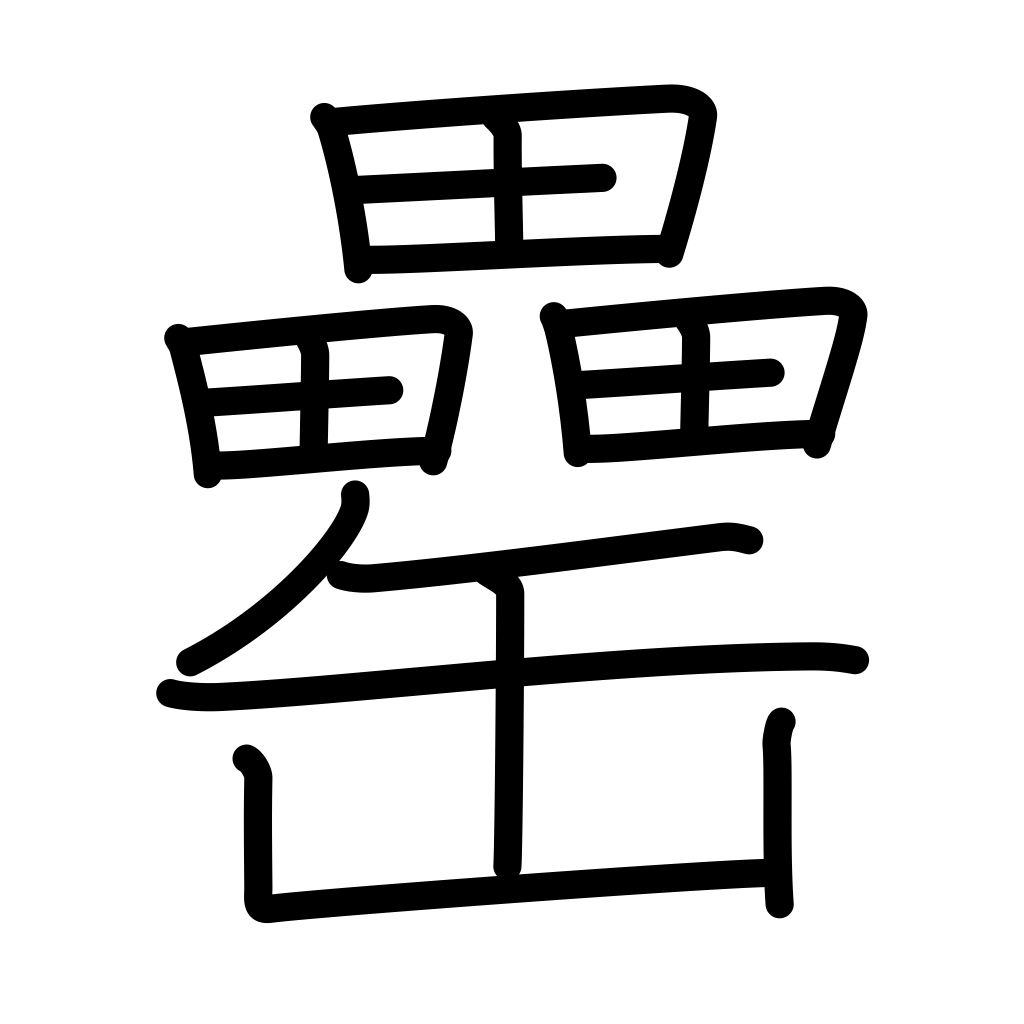
Meaning: liquor jar